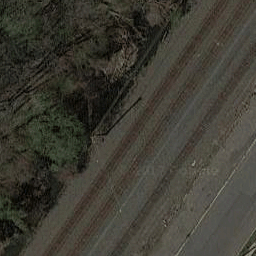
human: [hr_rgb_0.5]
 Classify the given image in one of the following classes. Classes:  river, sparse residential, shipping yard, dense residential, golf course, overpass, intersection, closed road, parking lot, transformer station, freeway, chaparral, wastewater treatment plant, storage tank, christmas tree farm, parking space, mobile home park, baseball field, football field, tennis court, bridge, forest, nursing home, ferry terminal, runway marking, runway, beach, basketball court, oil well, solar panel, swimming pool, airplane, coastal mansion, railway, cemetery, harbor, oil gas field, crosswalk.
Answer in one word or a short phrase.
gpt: railway